Question: So, I'm doing some custom drawing in a 'UIControl' subclass by overriding the 'drawRect:' method. The issue is that the control is clipping a glow that I drew in it even though I've set the 'clipsToBounds' property to 'NO'.

Any ideas?
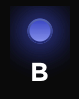
Answer: EmeilioPelaez has it right. You can't draw outside your own frame. If you want the glow to overlap other UI elements, make the frame big enough to draw the glow, then make sure to set your own 'opaque' flag to NO, and set the backgroundColor to '[UIColor clearColor]'. Keep in mind, compositing views incurs a pretty big performance hit, so maybe ask yourself if drawing that glow on top of other elements is really necessary.